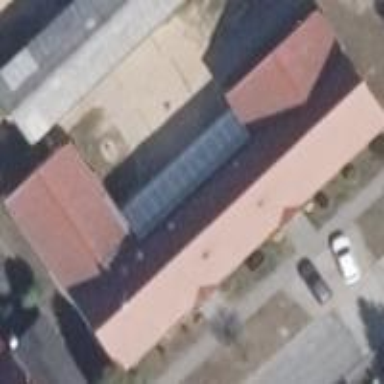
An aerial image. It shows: Kindergarten building.